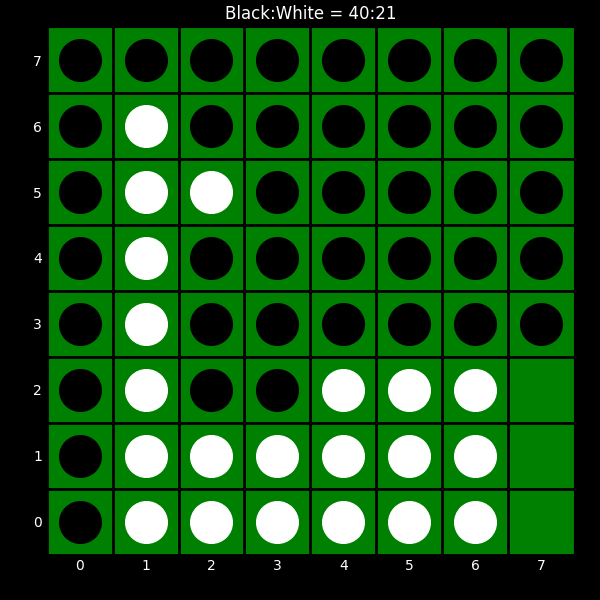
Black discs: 40
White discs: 21